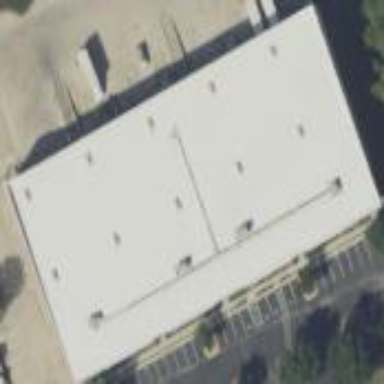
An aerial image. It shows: Industrial building.